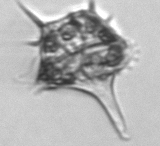
Label: Amylax